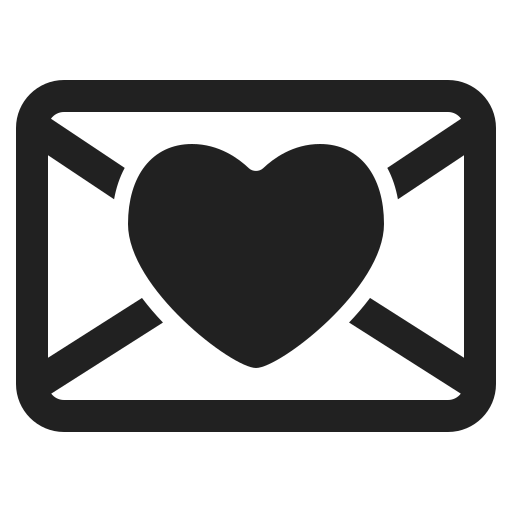
love letter high contrast